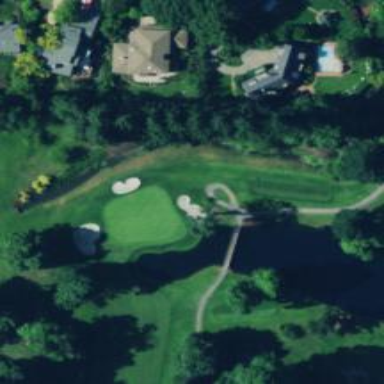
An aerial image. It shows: Path designated for golf carts.